Question:
Hey I want to reorder my table like that
'''
SELECT * FROM questions
ORDER BY field(questionsId, 3, 2, 1)
'''
and update this table in that order in my db.
How do I do this?
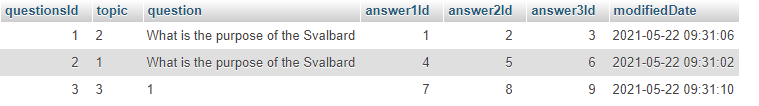
Answer: This is too long for a comment.
SQL tables represent sets. There is no ordering. Period. If you run a 'SELECT' query with no 'ORDER BY', then the results are in an indeterminate order. Even if they look like they are in some order (say insertion order), you cannot depend on that.
This is even true of a clustered index which stores the data on the data pages in a particular order. That ordering is not guaranteed.
What you can do is to store an additional column with the ordering you want and then use that in the 'ORDER BY':
'''
alter table questions add column my_ordering int as
(field(questionsId, 3, 2, 1));
'''
Then you can easily use this for ordering:
'''
select q.*
from questions q
order by my_ordering;
'''
You can even use 'my_ordering' in a column to speed up queries (on large data sets) that return results in that order.